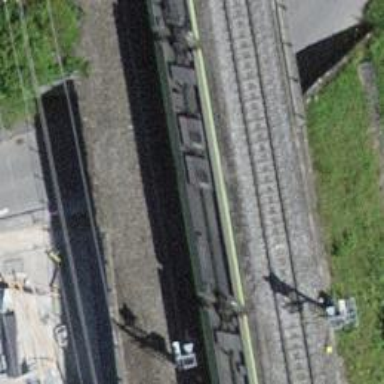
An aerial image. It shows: Single-track electrified railway with contact line.